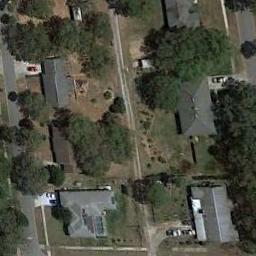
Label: medium_residential